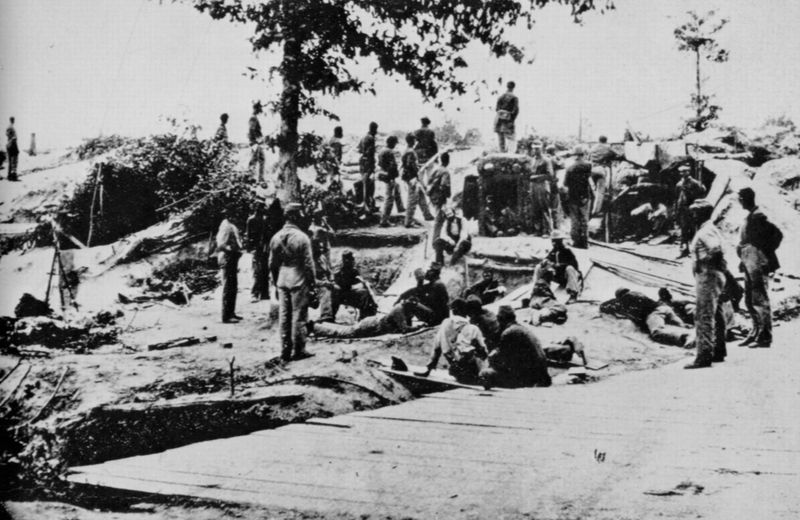
Titel: Bombenschutz vor Petersburg
Künstler: Mathew B. Brady
Schlagwörter: baum, blätter, gruppe, himmel, laub, mann, weiß, bäume, landschaft, menschen, sitzen, äste, grau, hell, holz, hut, hüte, licht, männer, reden, rücken, schwarz, blick, weg, mützen, mensch, stehen, diskutieren, ast, erde, feld, zweige, brücke, boden, sitzend, stehend, blatt, arbeit, liegen, arbeiten, pause, rast, amerika, arbeiter, auto, wagen, ausschau, krieg, planken, steg, zerstörung, soldaten, holzboden, bohlen, bretter, warten, liegend, foto, fotografie, photographie, zweig, schwarz weiss, uniform, uniformen, soldat, wartend, armee, photo, graben, abgewendet, zeltlager, artillerie, geschütz, forschung, leigen, fotographie, shwarz, zelt, zelte, lager, baustelle, plattform, nationalsozialismus, ausgrabung, weltkrieg, beraten, unterschlupf, aufseher, überbelichtet, fotografen, alliierte, ii. wdeltkriueg